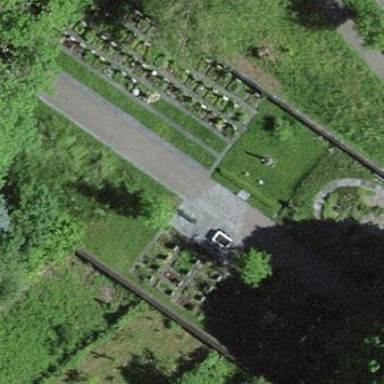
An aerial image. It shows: Cemetery.